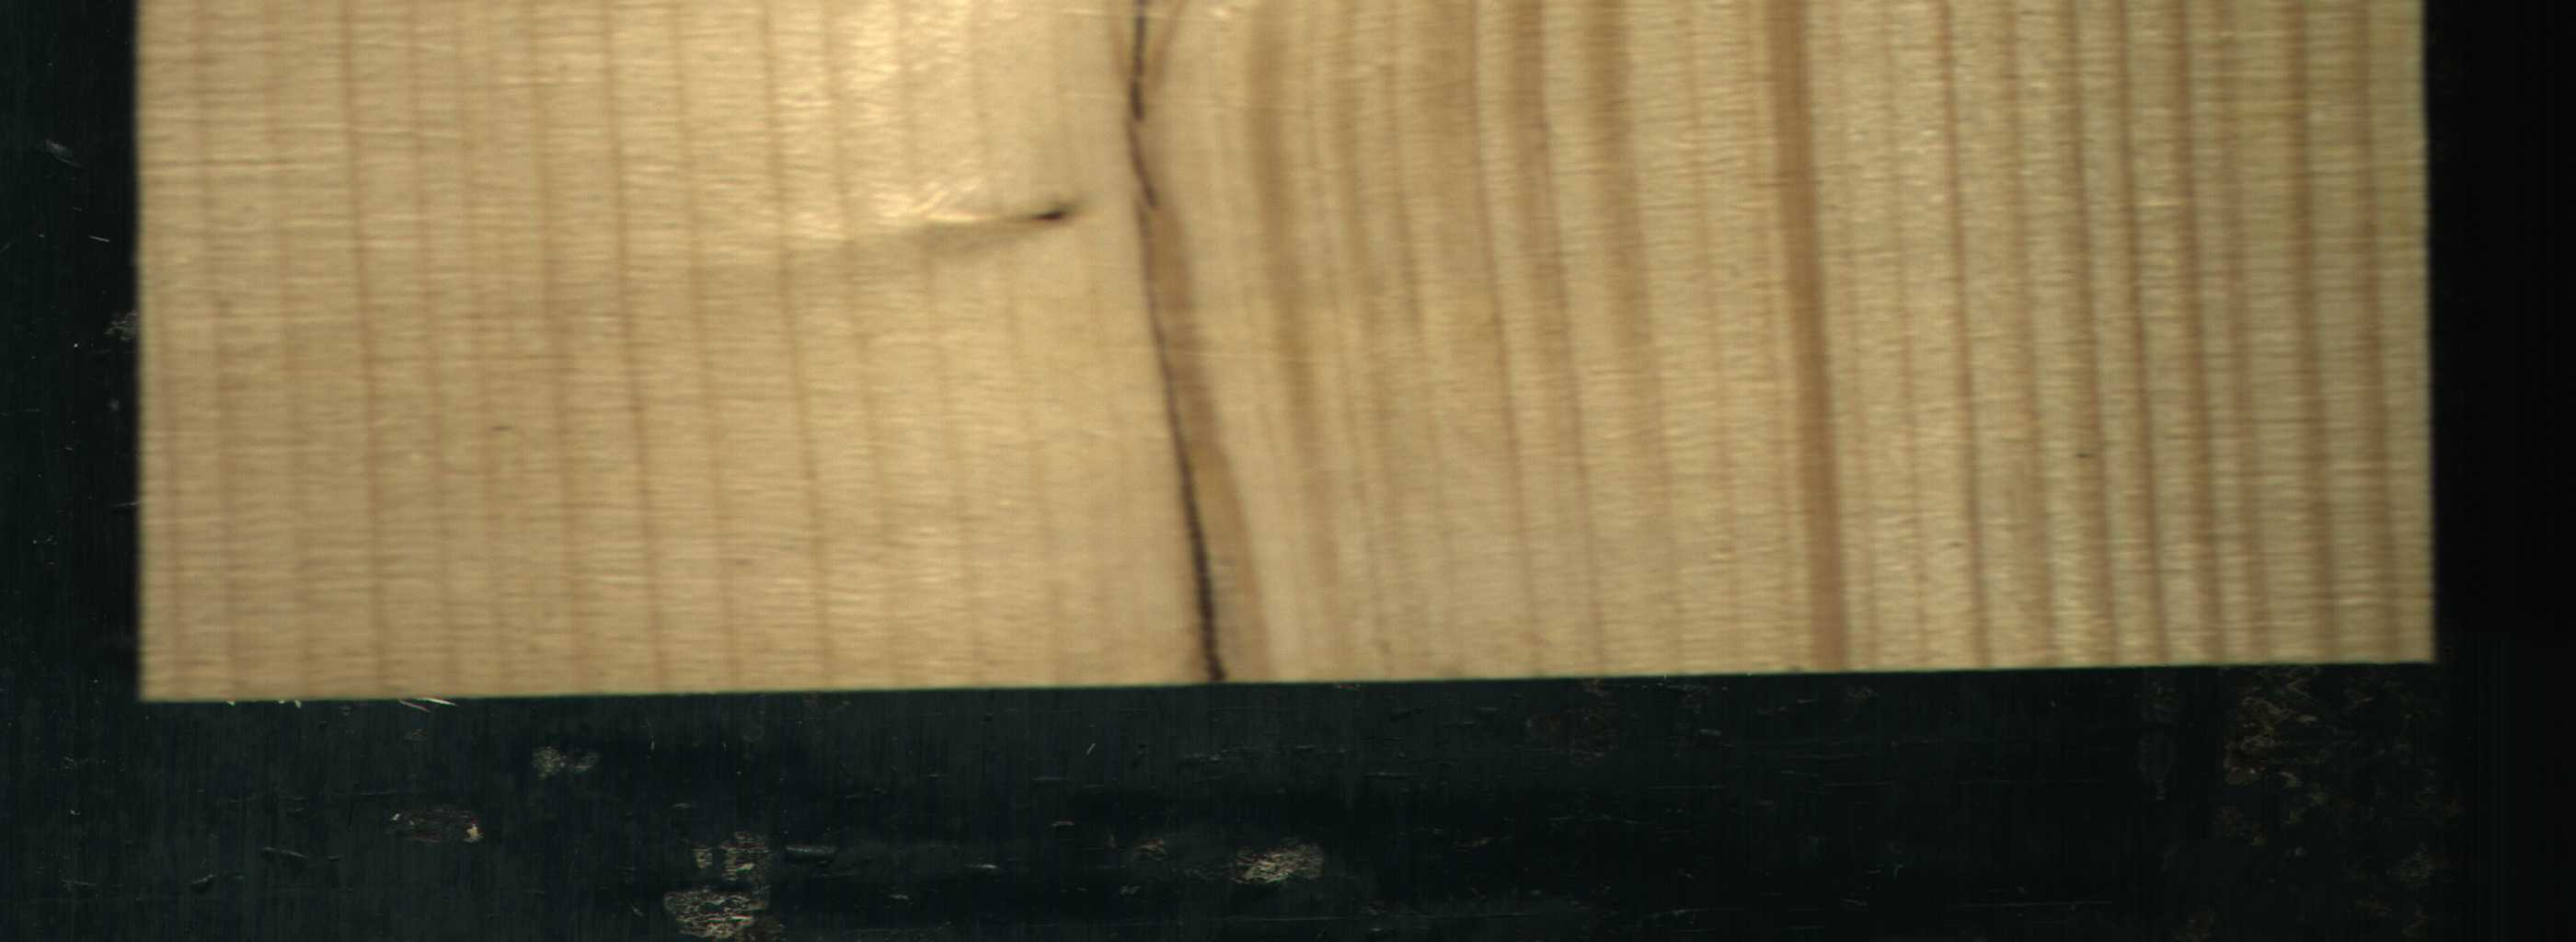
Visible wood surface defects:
Crack